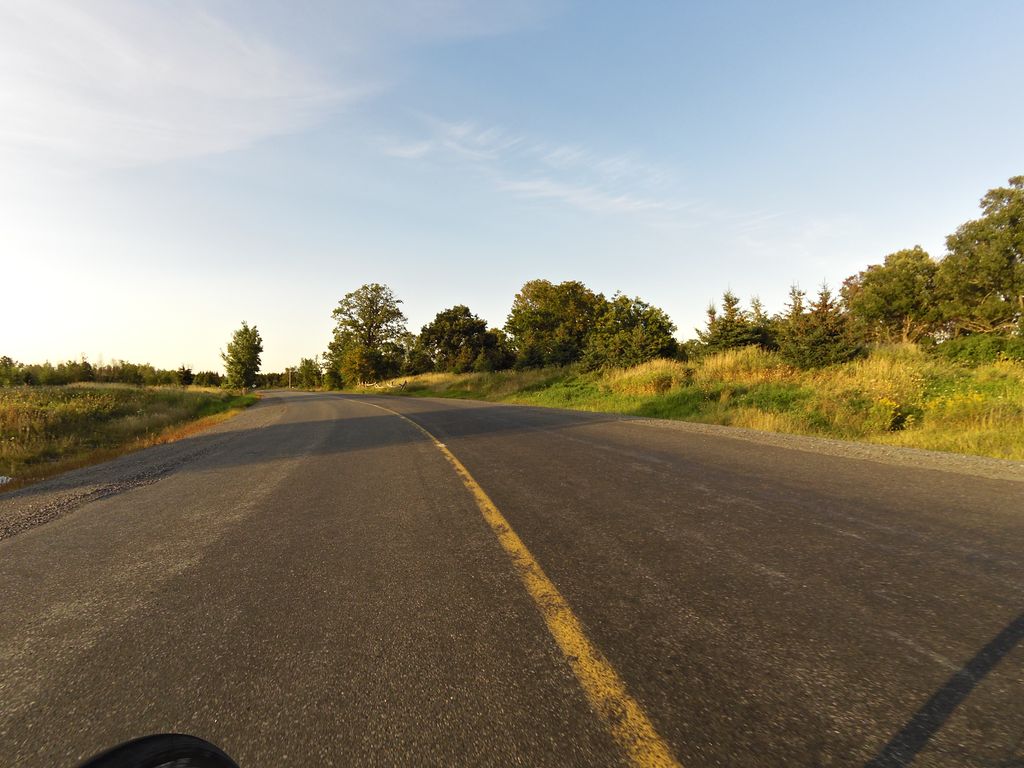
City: ottawa-gatineau